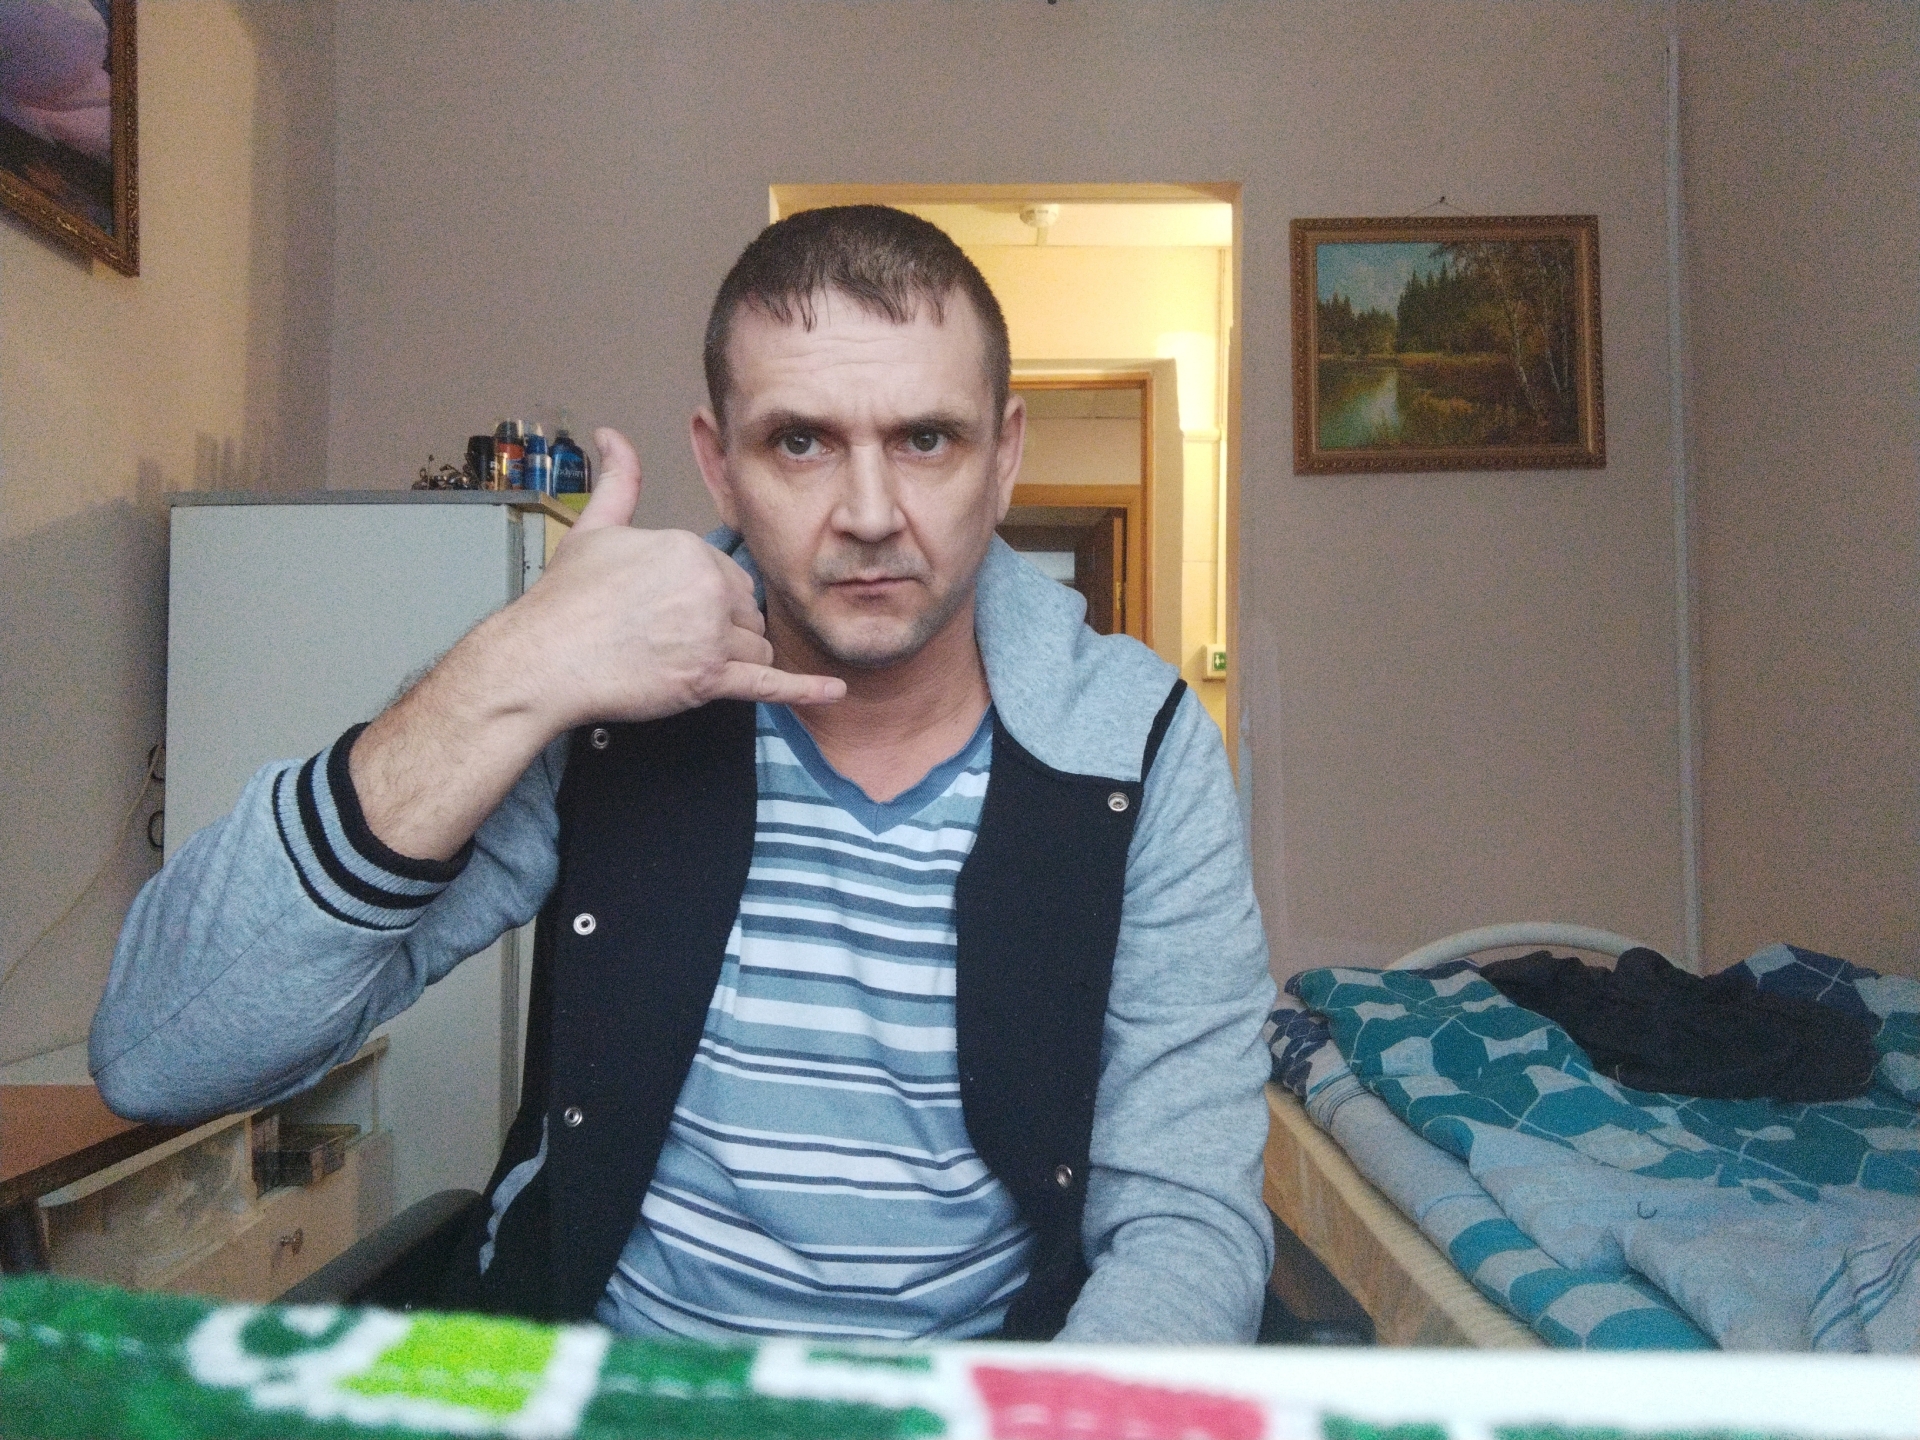
Label: noise